【题型】选择题　【知识点】函数　【难度】easy
如图是三个反比例函数 $ y_1 = \frac{k_1}{x}, y_2 = \frac{k_2}{x}, y_3 = \frac{k_3}{x} $ 在 $ x $ 轴上方的图象，则 $ k_1, k_2, k_3 $ 的大小关系为（ ）

\vspace{0.5cm}

\noindent A. $ k_1 > k_2 > k_3 $ \hspace{2cm} B. $ k_2 > k_3 > k_1 $ \\
\noindent C. $ k_1 > k_3 > k_2 $ \hspace{2cm} D. $ k_3 > k_1 > k_2 $
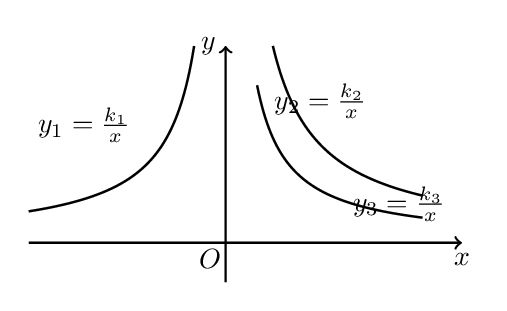
【解答】
\noindent \textbf{【答案】} B

\vspace{0.2cm}
\noindent \textbf{【分析】} 本题考查了反比例函数的图像及性质，熟练掌握反比例函数的性质是解题的关键，由图象分布的位置可得$k_1<0,k_2>0,k_3>0$，再由$x=1$时，由图象可得$k_2>k_3>0$，进而可得$k_2>k_3>k_1$，即可求解．

\vspace{0.2cm}
\noindent \textbf{【详解】} 解：$\because$反比例函数$y_1=\dfrac{k_1}{x}$的图象分布在第二象限，反比例函数$y_2=\dfrac{k_2}{x}$和$y_3=\dfrac{k_3}{x}$的图象分布在第一象限，
$\therefore k_1<0,k_2>0,k_3>0$，
当$x=1$时，由图象可得$k_2>k_3>0$，
$\therefore k_2>k_3>k_1$，
故选：B．